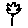
Label: flower